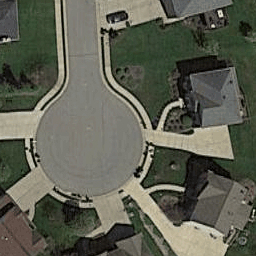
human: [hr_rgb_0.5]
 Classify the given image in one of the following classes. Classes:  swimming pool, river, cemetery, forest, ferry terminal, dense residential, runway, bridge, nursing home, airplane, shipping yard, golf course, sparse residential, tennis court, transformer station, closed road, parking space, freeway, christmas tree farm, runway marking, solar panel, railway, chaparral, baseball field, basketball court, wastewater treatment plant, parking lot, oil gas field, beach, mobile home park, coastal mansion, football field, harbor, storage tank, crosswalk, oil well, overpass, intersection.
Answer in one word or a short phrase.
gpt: closed road